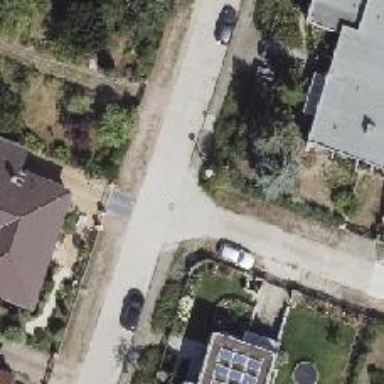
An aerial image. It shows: Residential road with concrete surface and sidewalk on the left.